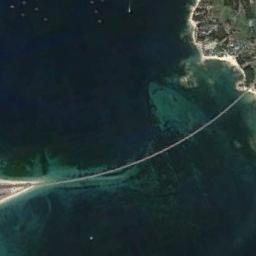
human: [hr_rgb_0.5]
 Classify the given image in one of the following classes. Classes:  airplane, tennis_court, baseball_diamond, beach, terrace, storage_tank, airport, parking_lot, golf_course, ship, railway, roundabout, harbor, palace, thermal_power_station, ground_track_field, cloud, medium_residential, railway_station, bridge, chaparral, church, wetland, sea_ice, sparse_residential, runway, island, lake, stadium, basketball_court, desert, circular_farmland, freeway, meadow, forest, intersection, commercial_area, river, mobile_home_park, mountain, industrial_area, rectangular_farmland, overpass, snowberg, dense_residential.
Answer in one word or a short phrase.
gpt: bridge